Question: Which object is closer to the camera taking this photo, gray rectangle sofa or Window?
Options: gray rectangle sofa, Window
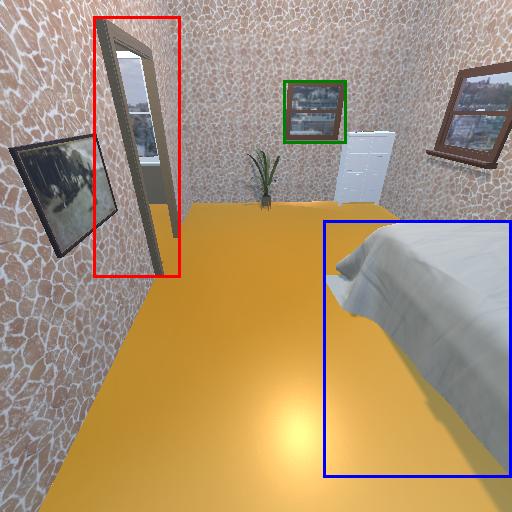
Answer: gray rectangle sofa